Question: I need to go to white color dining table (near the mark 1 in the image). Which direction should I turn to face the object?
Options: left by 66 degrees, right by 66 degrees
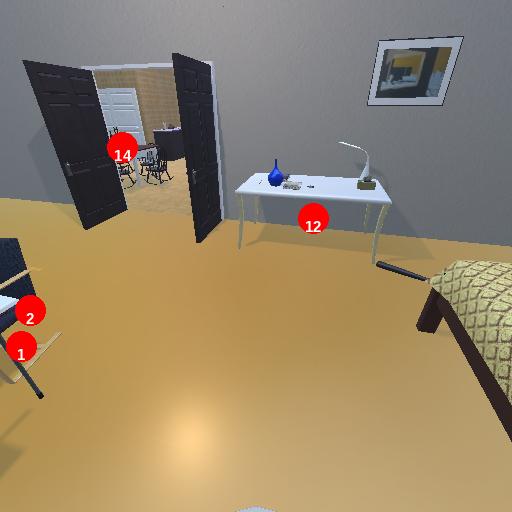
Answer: left by 66 degrees